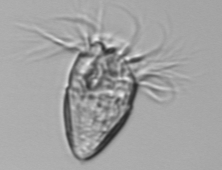
Label: Strombidium_morphotype1